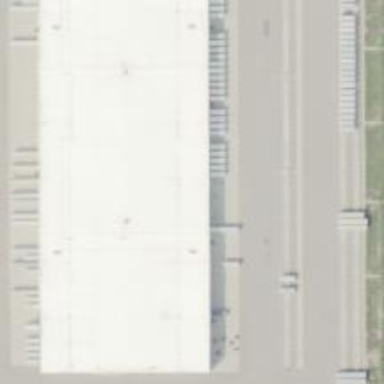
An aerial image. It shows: Warehouse building used as post depot.